Question: I can't understand why this.model would be defined in view.intialize() when I run this.model.fetch() on it but not in view.render().

'''
define([
'jquery',
'underscore',
'backbone',
'text!templates/example.html'
], function($, _, Backbone, exampleTemplate){
var exampleView = Backbone.View.extend({
el: $('body'),
initialize: function() {
this.model.set({ _id: this.options.user_id });
this.model.fetch({
success: this.render,
error: function(model, response) {
console.log('ERROR FETCHING MODEL');
console.log(model);
console.log(response);
}
});
},
render: function() {
console.log('HELLO FROM RENDER');
console.log(this.model);
console.log('GOODBYE FROM RENDER');
}
});
return exampleView;
});
'''
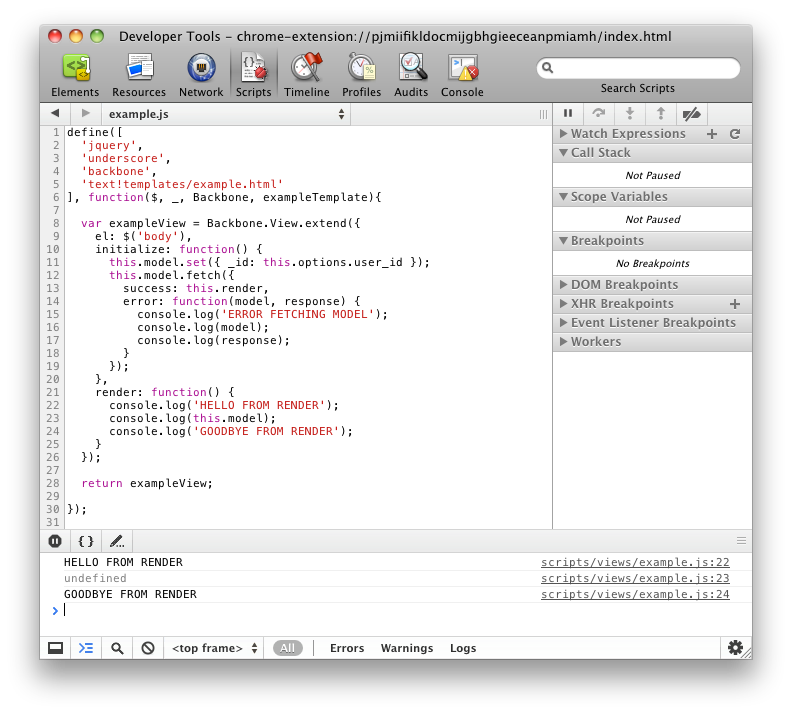
Answer: It is because the 'this' is being bound differently because render is being used as a callback, put the following line as the first line in your 'initialize' method to bind 'this' to the current view for the render method:
'''
_.bindAll(this,"render");
'''
<URL>
> Binds a number of methods on the object, specified by methodNames, to
be run in the context of that object whenever they are invoked. Very
handy for binding functions that are going to be used as event
handlers, which would otherwise be invoked with a fairly useless this.